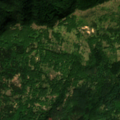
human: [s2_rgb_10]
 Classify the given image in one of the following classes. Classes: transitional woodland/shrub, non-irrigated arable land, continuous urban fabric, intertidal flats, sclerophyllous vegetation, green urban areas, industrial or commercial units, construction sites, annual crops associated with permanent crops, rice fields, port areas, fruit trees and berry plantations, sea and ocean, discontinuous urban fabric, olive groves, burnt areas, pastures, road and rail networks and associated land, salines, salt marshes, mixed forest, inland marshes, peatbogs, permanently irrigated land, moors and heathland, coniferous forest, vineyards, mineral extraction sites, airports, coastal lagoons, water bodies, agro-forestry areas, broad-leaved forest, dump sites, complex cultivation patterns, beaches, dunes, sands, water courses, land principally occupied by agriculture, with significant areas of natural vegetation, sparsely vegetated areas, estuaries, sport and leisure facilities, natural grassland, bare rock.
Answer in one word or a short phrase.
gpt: broad-leaved forest, coniferous forest, mixed forest, natural grassland, transitional woodland/shrub